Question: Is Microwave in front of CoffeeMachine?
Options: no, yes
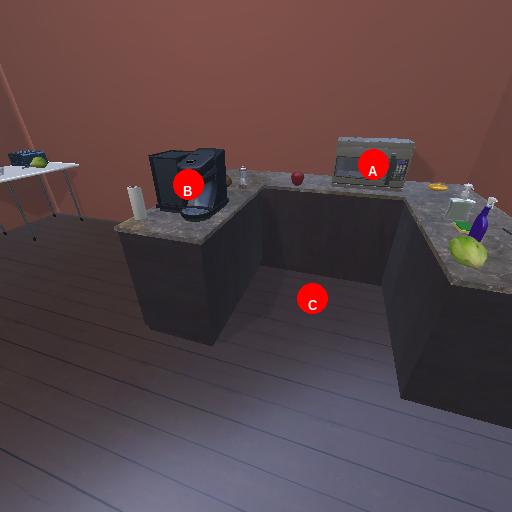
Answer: no